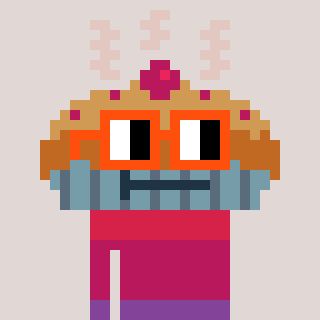
a pixel art character with square orange glasses, a pie-shaped head and a bluegrey-colored body on a warm background